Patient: sex F, age 56
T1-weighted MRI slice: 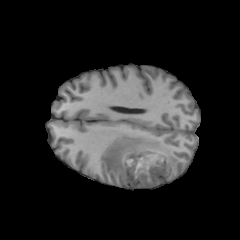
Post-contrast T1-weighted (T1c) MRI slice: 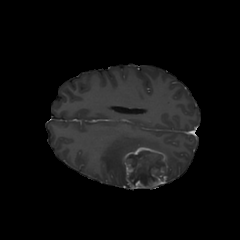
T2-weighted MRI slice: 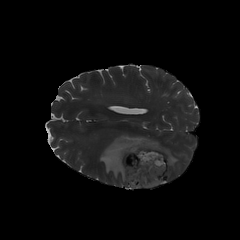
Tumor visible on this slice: yes
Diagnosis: Glioblastoma, IDH-wildtype
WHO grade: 4